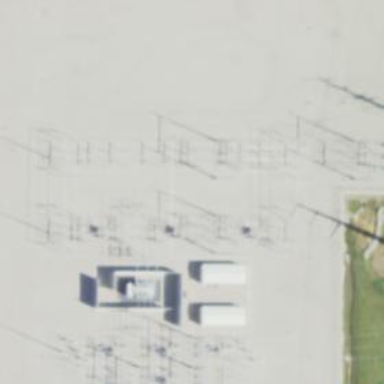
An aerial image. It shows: Switch for power supply.